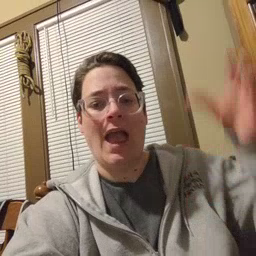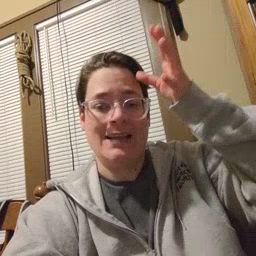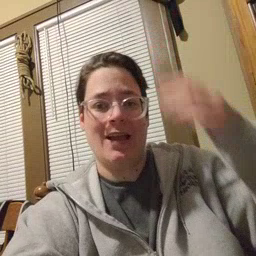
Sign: dad